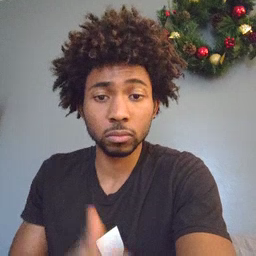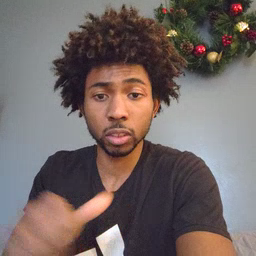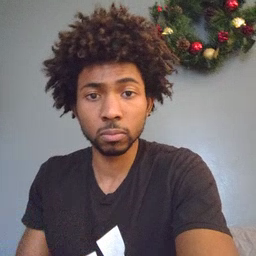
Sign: any